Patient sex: F
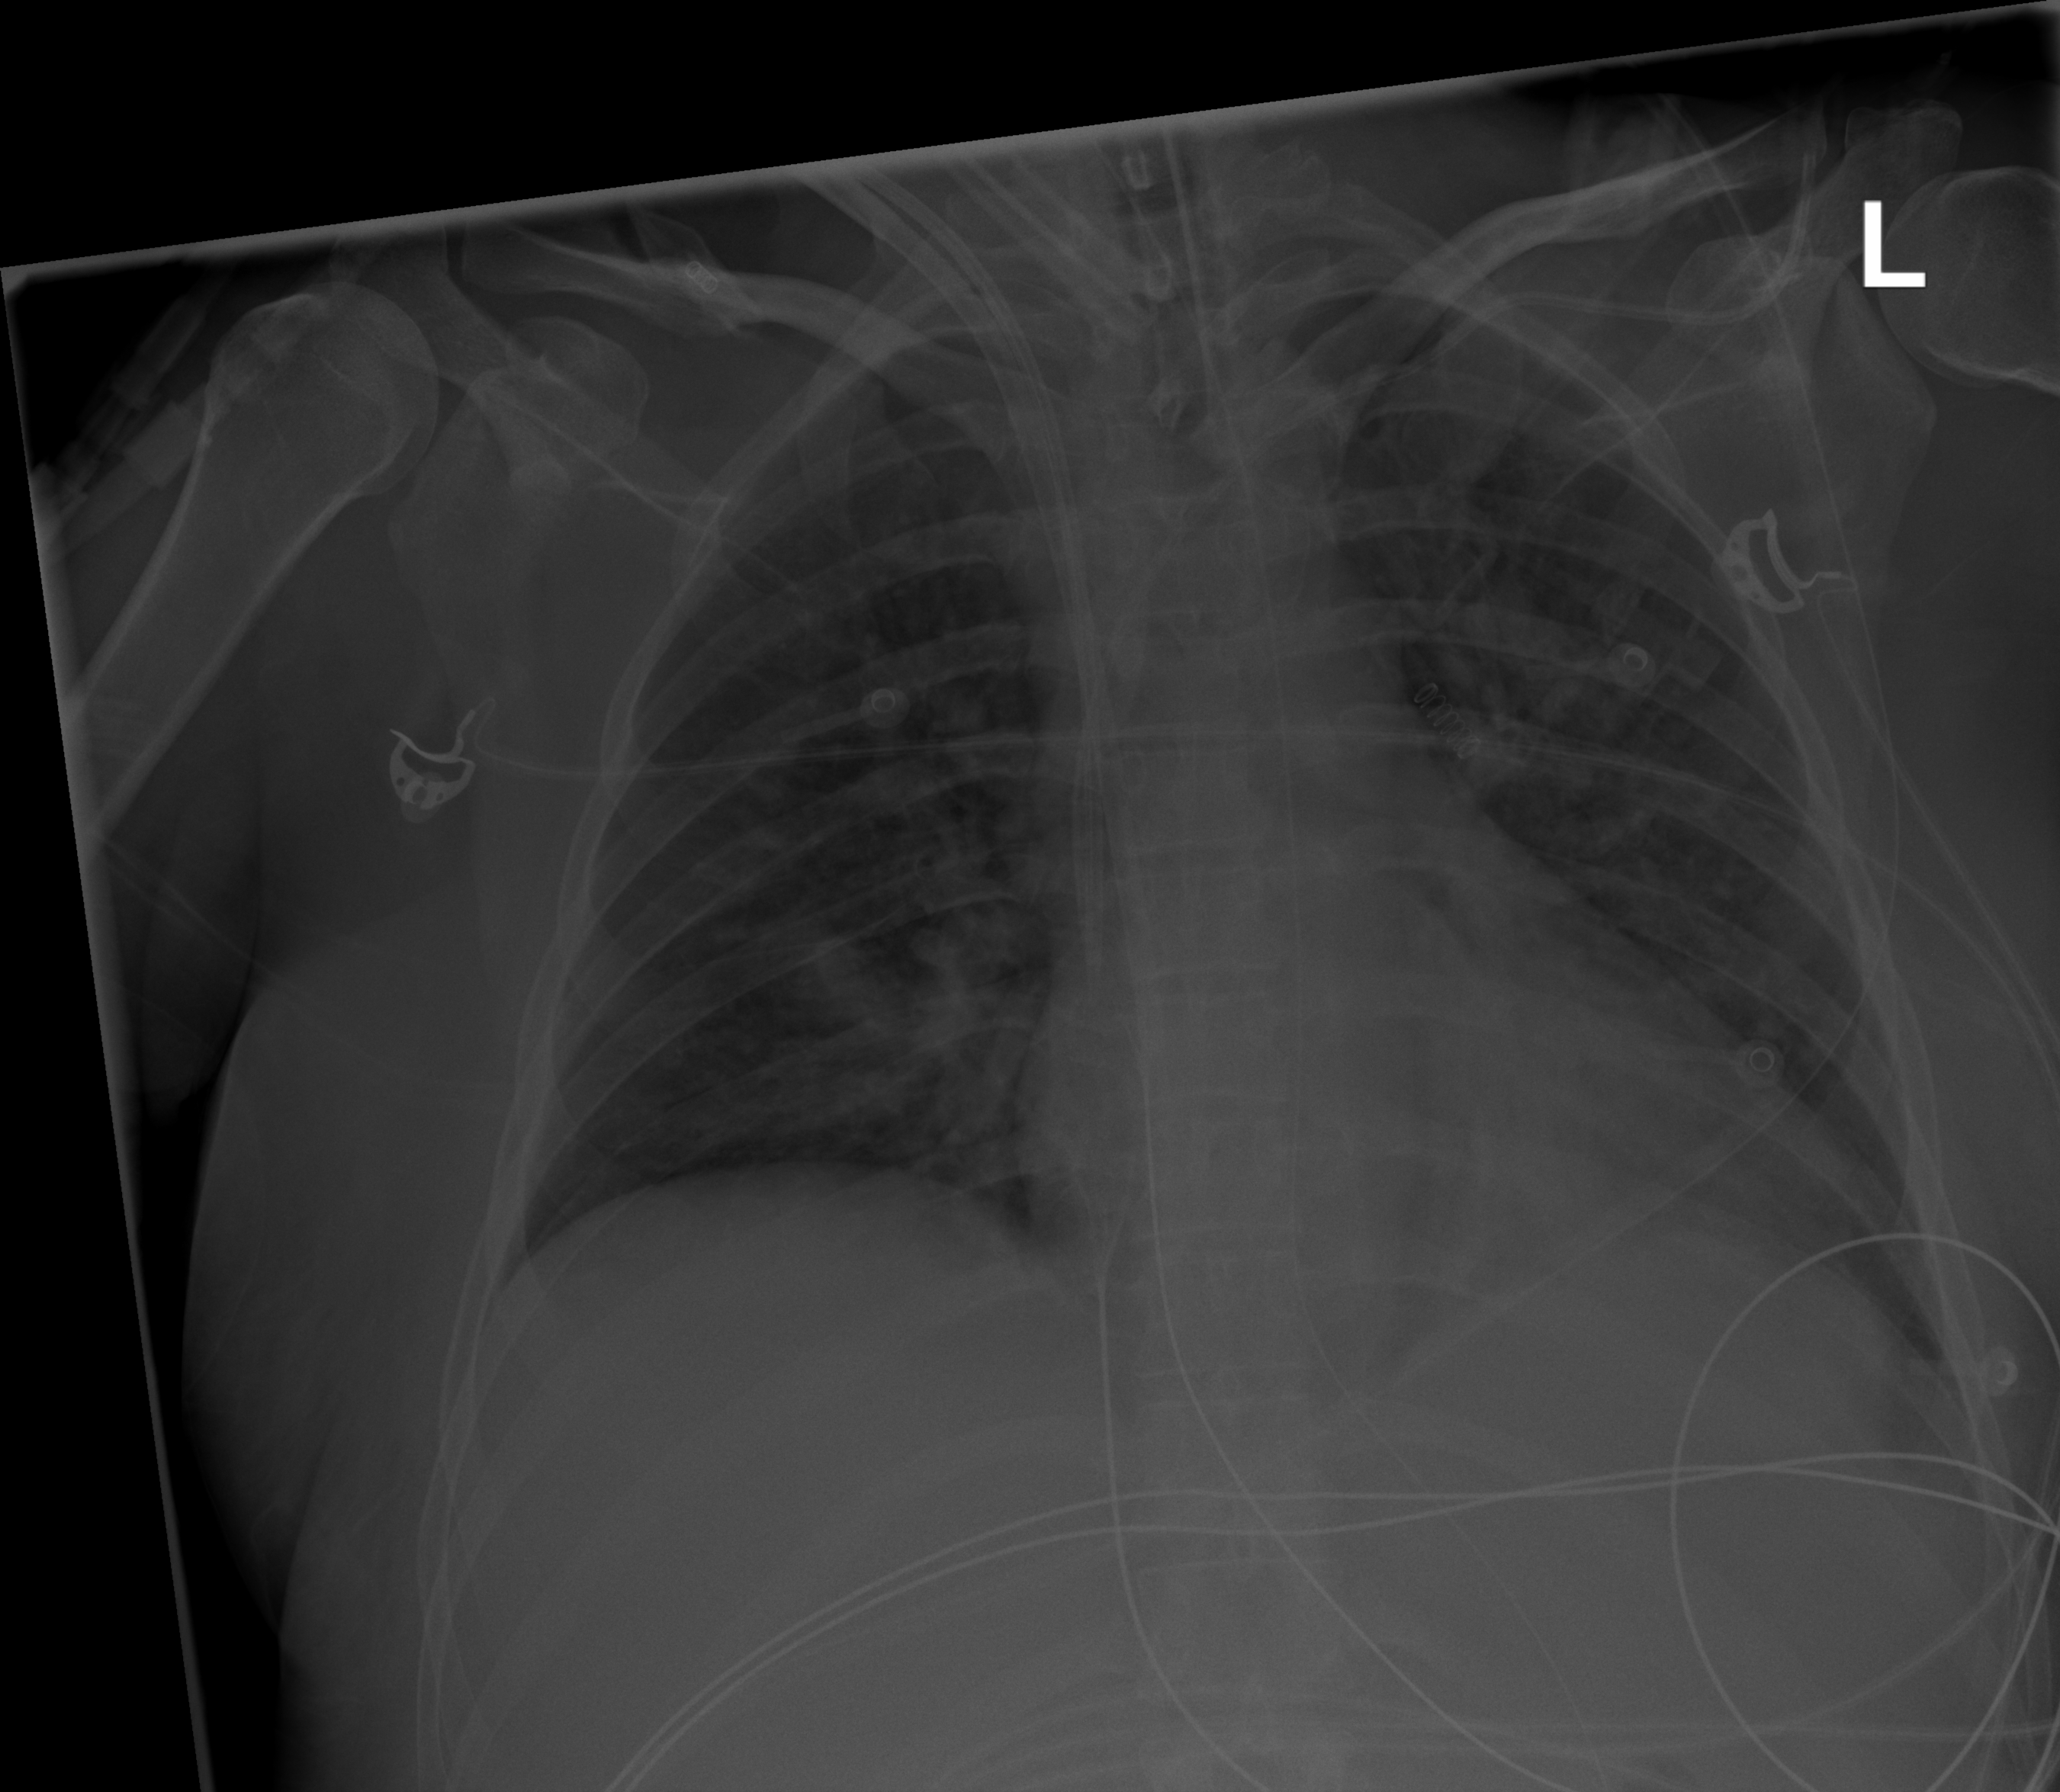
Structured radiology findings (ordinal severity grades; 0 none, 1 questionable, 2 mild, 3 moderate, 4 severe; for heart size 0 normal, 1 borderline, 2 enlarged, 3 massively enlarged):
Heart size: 2
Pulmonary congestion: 2
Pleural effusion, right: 0
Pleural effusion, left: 1
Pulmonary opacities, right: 1
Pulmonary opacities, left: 1
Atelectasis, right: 2
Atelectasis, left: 3